Question: I downloaded flutter sdk and placed it in /home/sony/flutter/bin
i installed vs code and installed flutter and dart dependencies, and tried to create new project , but i saw problem "Could not find a Flutter SDK. Please ensure flutter is installed and in your PATH (you may need to restart)." i showed location of my flutter sdk throught the button LOCATE SDK in vs code (/home/sony/flutter/bin ) and vs code cannot find flutter sdk(
flutter doctor shows this thing "Doctor summary (to see all details, run flutter doctor -v):
[] Flutter (Channel stable, v1.7.8+hotfix.4, on Linux, locale en_US.UTF-8)
[] Android toolchain - develop for Android devices (Android SDK version 29.0.2)
[!] Android Studio (version 3.4)
Flutter plugin not installed; this adds Flutter specific functionality.
Dart plugin not installed; this adds Dart specific functionality.
[!] IntelliJ IDEA Community Edition (version 2019.2)
Flutter plugin not installed; this adds Flutter specific functionality.
Dart plugin not installed; this adds Dart specific functionality.
[!] Connected device
! No devices available

Problem
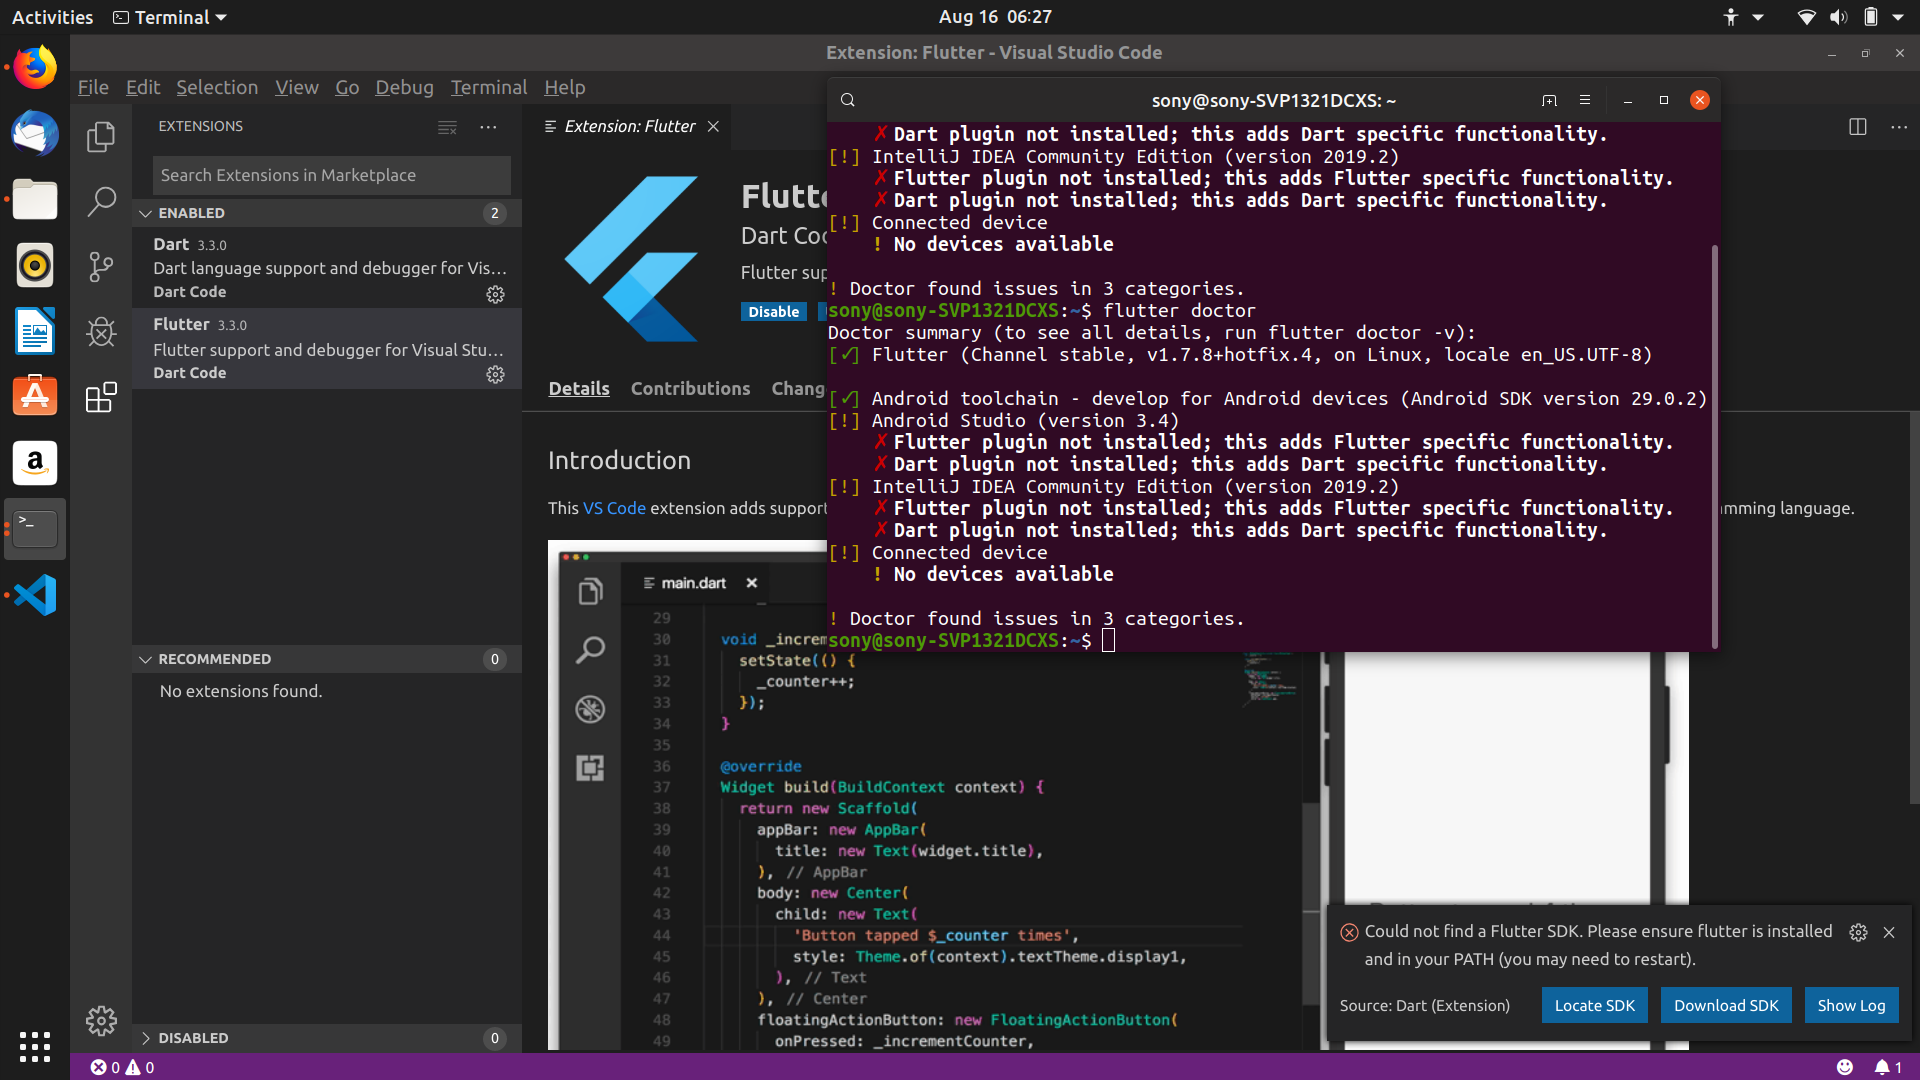
Answer: There was a bug in the functionality in a previous version of the Dart/Flutter extensions for VS Code that should be fixed in v3.4:
<URL>
<URL>: The Locate SDK button now correctly saves the folder you select to your user settings.
Please update to the latest version and if you still have that problem, file an issue on GitHub. Thanks!